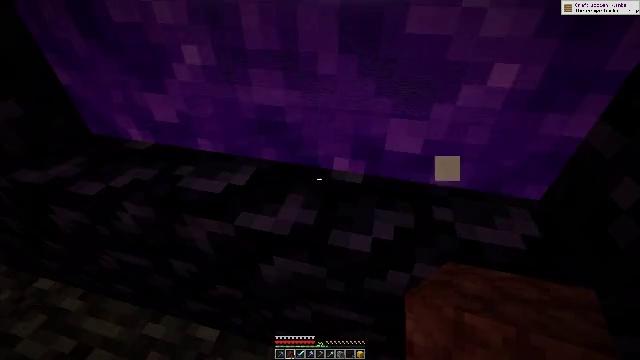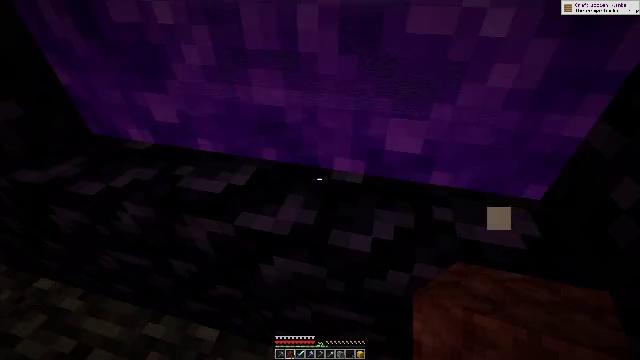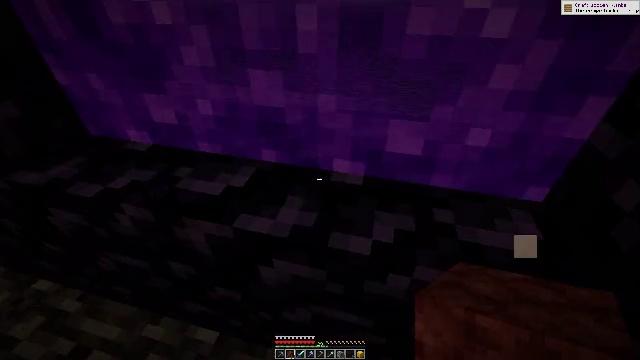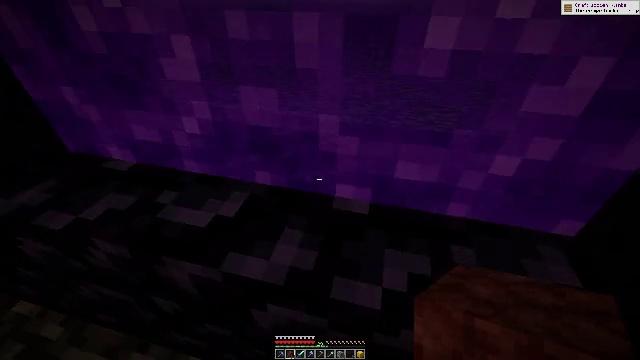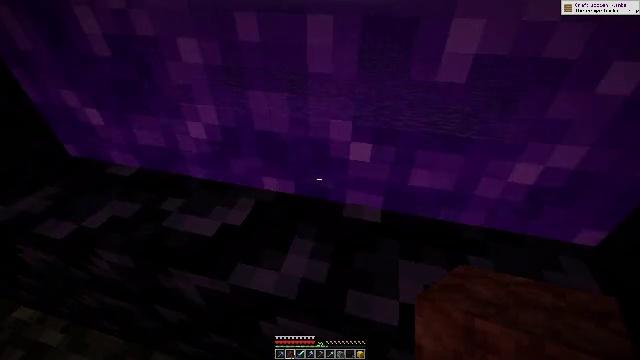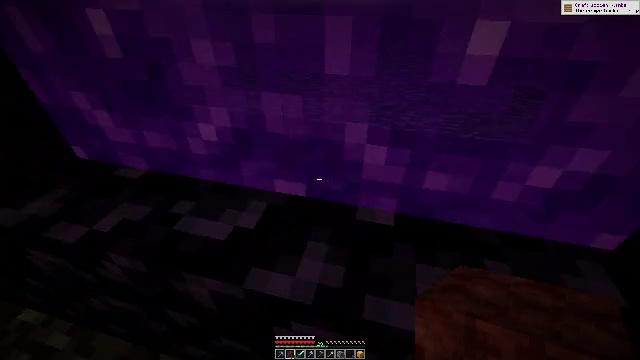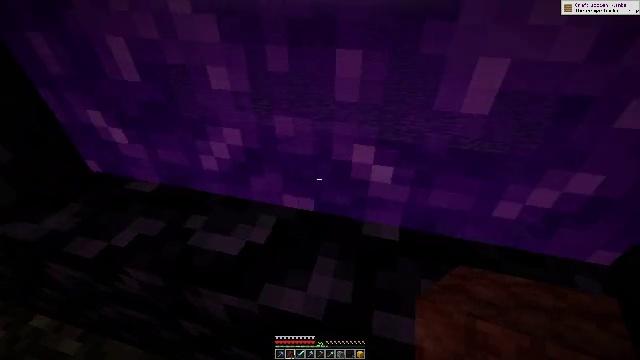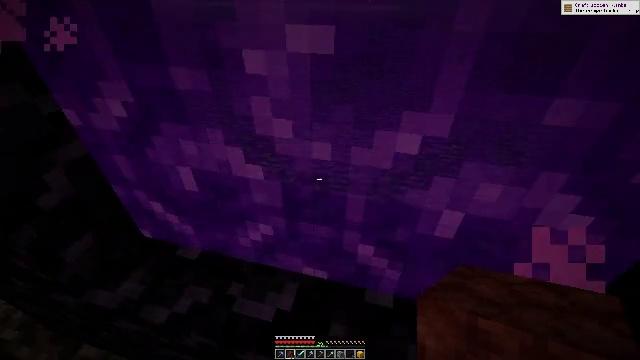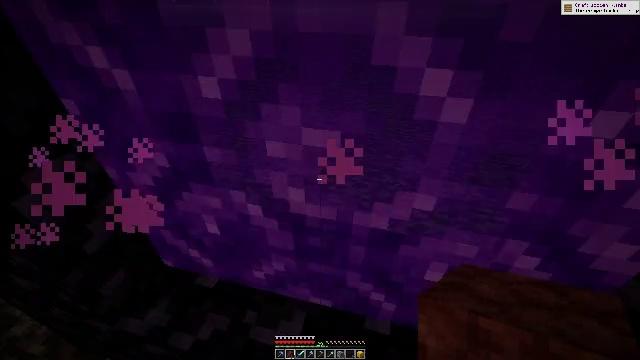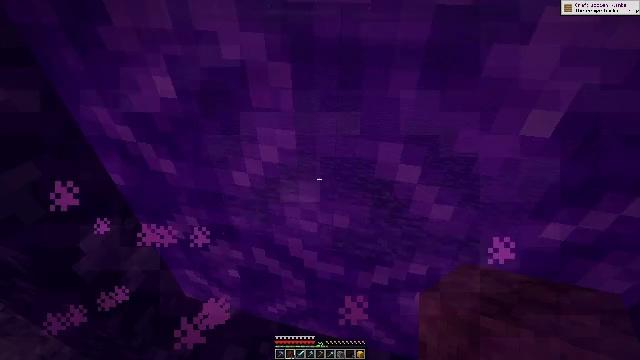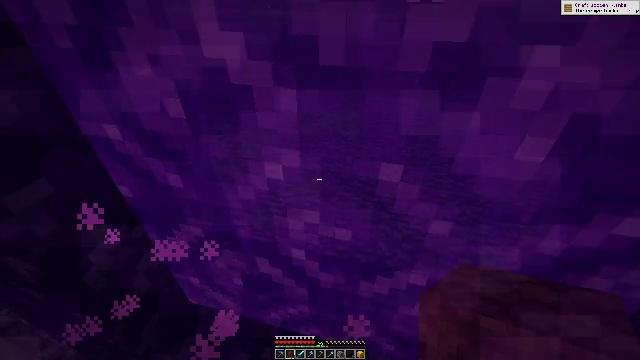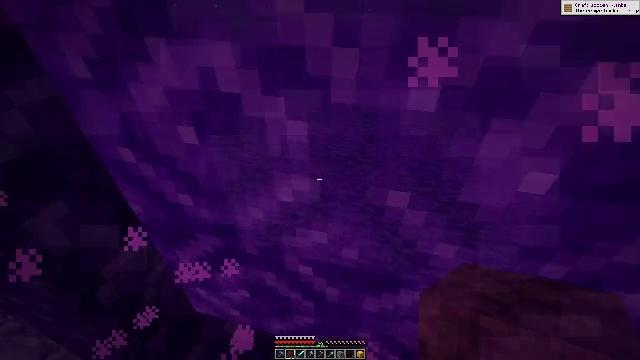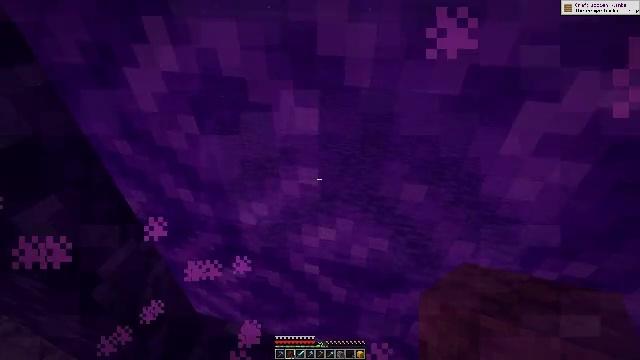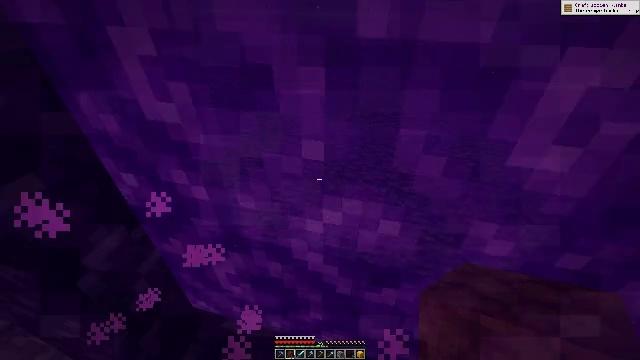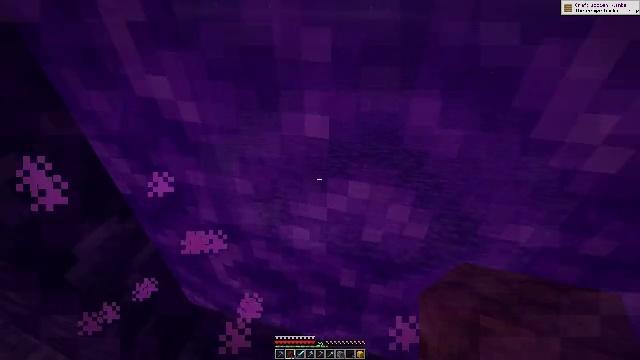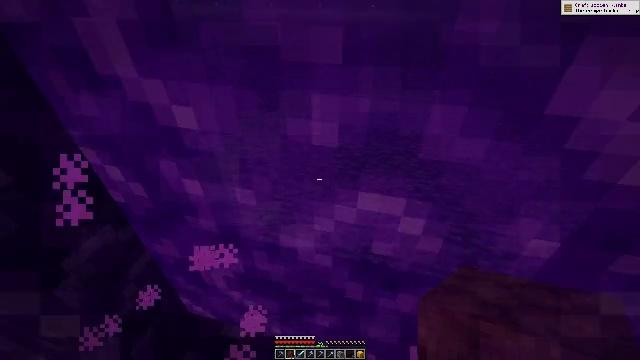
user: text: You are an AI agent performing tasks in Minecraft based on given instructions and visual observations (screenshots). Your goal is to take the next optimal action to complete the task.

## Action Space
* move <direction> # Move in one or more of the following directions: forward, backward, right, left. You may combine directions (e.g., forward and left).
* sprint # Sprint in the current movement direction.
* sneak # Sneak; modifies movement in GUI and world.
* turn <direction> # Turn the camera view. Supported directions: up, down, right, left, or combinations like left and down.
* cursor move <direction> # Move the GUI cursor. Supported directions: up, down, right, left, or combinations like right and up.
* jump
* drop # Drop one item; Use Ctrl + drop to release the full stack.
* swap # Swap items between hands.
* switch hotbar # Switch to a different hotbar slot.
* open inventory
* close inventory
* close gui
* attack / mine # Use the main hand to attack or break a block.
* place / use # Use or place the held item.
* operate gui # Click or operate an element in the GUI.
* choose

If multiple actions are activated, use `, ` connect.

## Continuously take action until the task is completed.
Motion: motion action
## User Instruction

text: Retrieve vines from walls or cliffs.
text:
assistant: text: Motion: no_op
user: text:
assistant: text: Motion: move forward
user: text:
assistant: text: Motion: move forward
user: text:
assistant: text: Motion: move forward
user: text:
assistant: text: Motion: move forward
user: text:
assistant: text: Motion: move forward, jump
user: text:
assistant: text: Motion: move forward, jump
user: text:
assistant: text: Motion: move forward, jump
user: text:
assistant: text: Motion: jump
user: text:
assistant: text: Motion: no_op
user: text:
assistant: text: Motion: no_op
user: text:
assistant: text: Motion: no_op
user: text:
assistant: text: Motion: no_op
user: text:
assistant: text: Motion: no_op
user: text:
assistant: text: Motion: move forward
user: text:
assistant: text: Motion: move forward
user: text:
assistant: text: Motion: move forward
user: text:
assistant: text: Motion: turn right
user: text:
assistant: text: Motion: turn right
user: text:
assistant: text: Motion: no_op
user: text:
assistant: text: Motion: no_op
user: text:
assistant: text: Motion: no_op
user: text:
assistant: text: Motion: no_op
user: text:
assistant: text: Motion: no_op
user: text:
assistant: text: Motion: no_op
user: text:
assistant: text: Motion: no_op
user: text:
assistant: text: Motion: no_op
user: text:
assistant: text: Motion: no_op
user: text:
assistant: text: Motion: no_op
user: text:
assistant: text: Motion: no_op